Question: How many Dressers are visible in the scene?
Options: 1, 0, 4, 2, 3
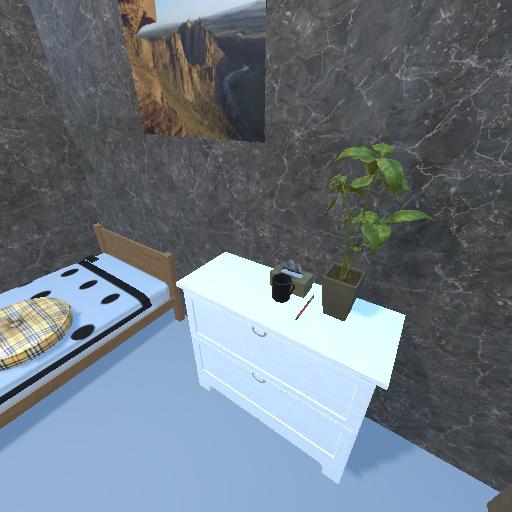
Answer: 1